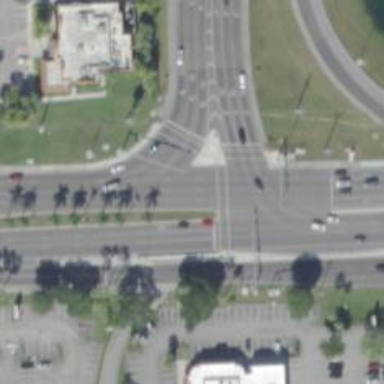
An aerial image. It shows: Crossing on the road with line markings.